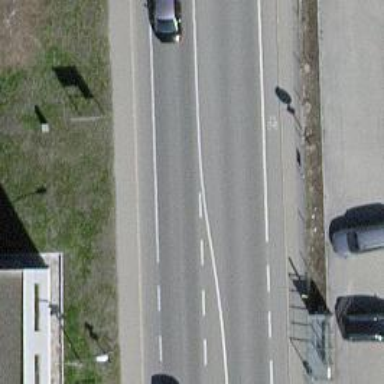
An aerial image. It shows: Primary highway with asphalt surface. It has sidewalks on both sides and exclusive cycle lane.